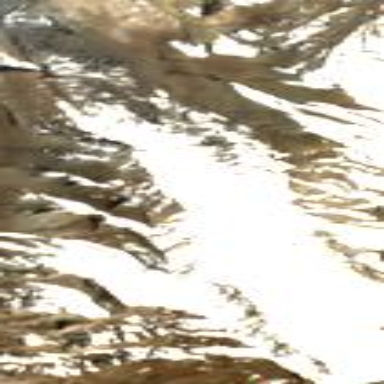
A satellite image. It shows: Stunning view of glacier.